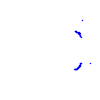
Particle: proton